Question: The produced image is constrained for some reason. How can I make this in proper scale. It was working fine till yesterday. I didn't change anything and from today, the figure is stretched in.
'''
library("maps")
usamap <- map_data("state")
ggplot() +
geom_polygon( data=usamap, aes(x=long, y=lat,group=group),colour="black", fill="white" )+
geom_point(data=foo1,aes(x=lon,y=lat,colour=id))+
scale_color_manual(name = "CONUS",values=cols)+
theme(legend.position=c(0.90, 0.20))+
ggsave("useventsmap.png")
'''
Thanks/

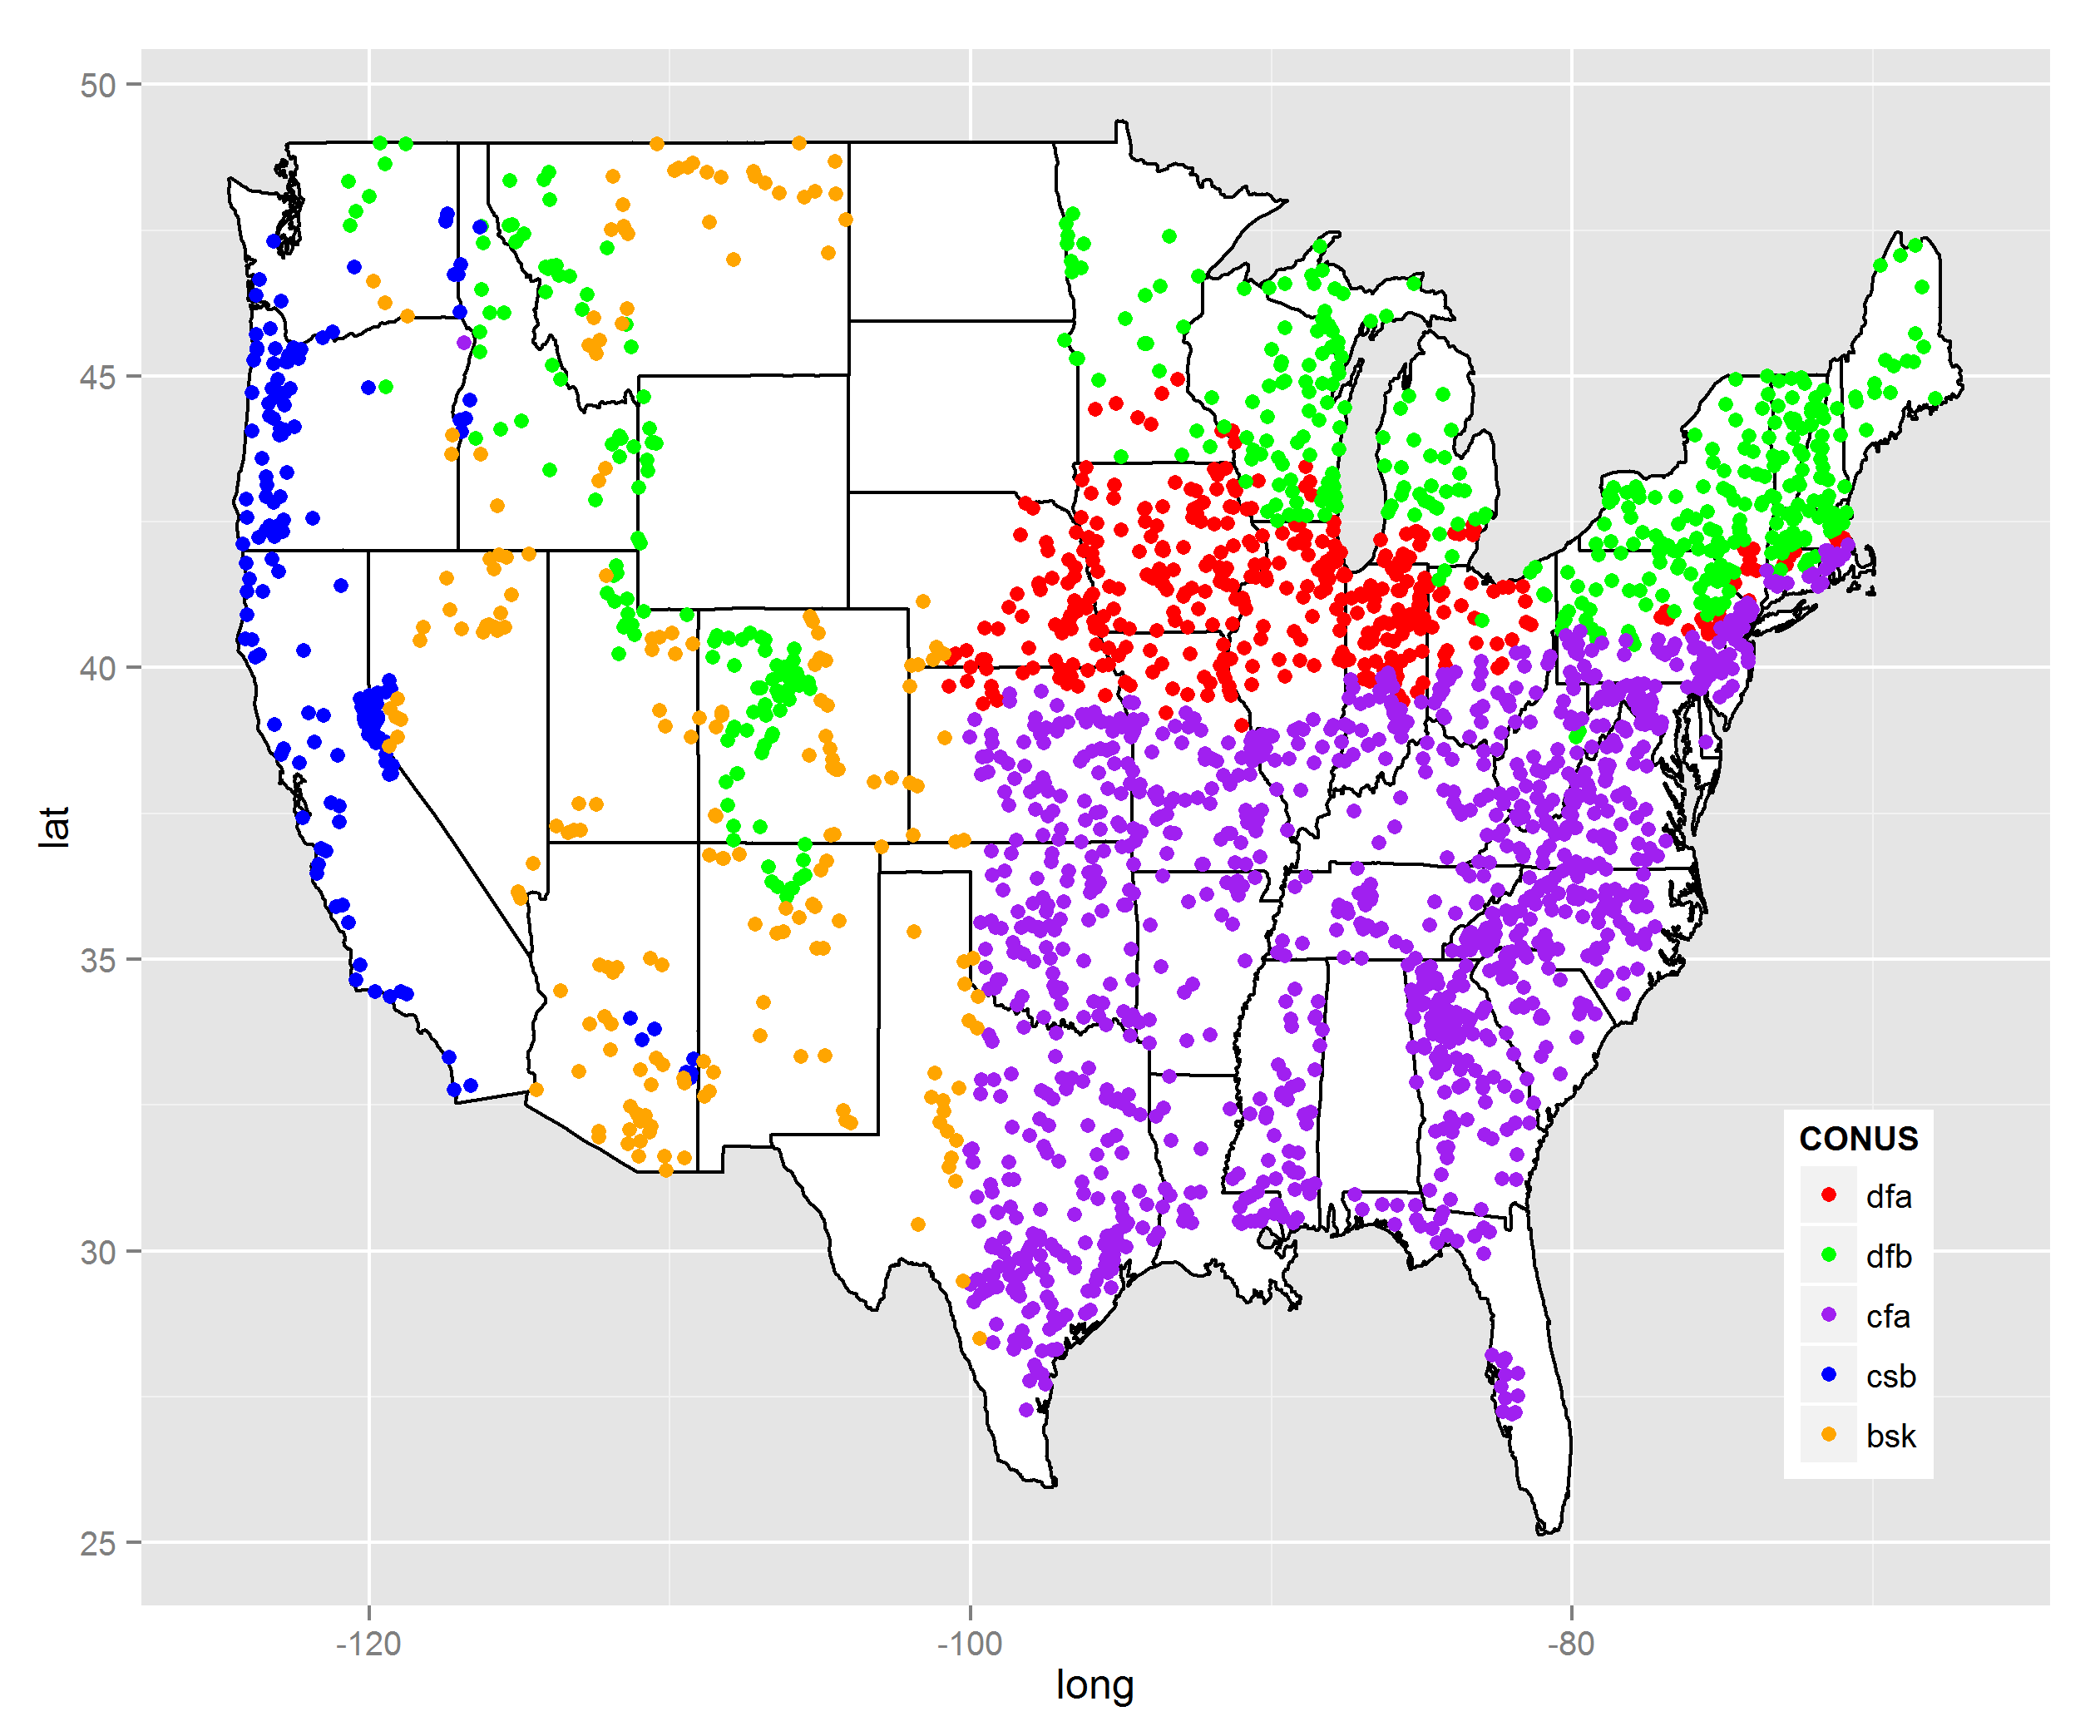
Answer: If you want the spacing for latitude and longitude to be the same for your plot, try adding
'''
+ coord_map(projection = "mercator")
'''
or
'''
+ coord_fixed(ratio = 1)
'''
This will help to keep your width and height in the appropriate ratio.